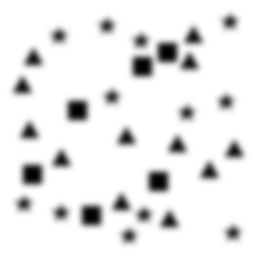
Squares: 6
Triangles: 12
Stars: 12
Total shapes: 30